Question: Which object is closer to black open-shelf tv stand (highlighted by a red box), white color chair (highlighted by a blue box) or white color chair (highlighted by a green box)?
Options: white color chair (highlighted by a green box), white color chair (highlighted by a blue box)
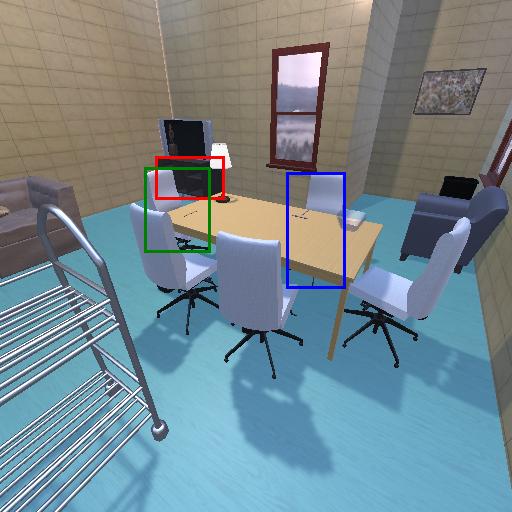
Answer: white color chair (highlighted by a green box)